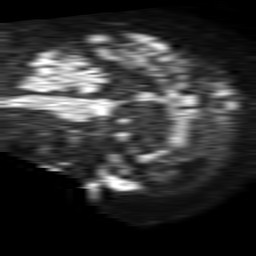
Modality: TRACE
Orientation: sagittal
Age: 81
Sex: male
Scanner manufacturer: philips
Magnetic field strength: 1.5 T
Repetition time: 4.6 s
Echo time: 0.08517 s